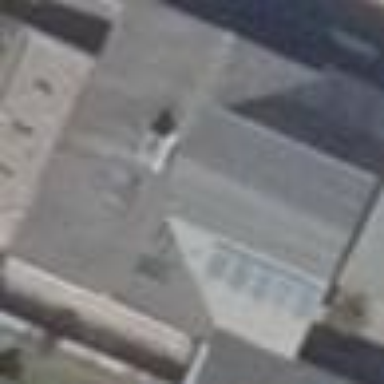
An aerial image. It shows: Detached building.